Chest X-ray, AP view. Patient: 41 years old, sex F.
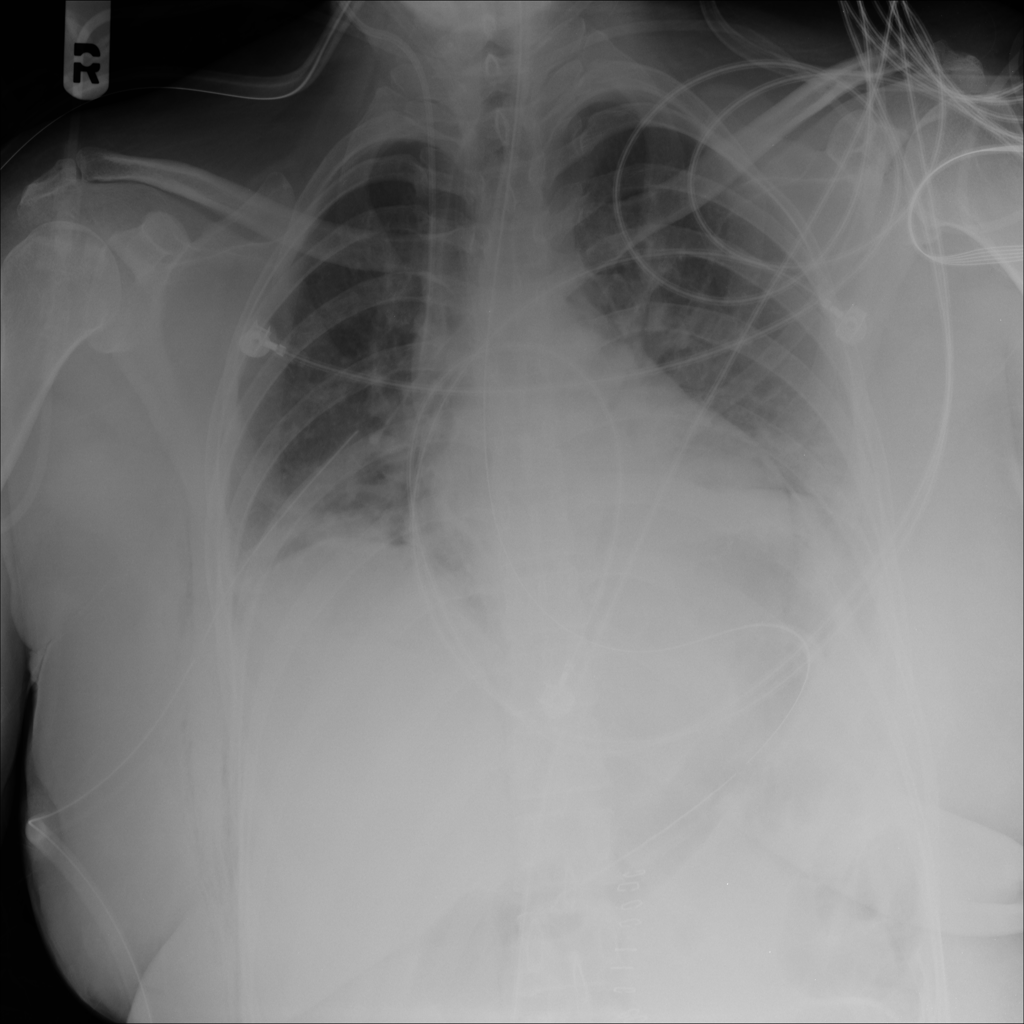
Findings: Emphysema, Infiltration